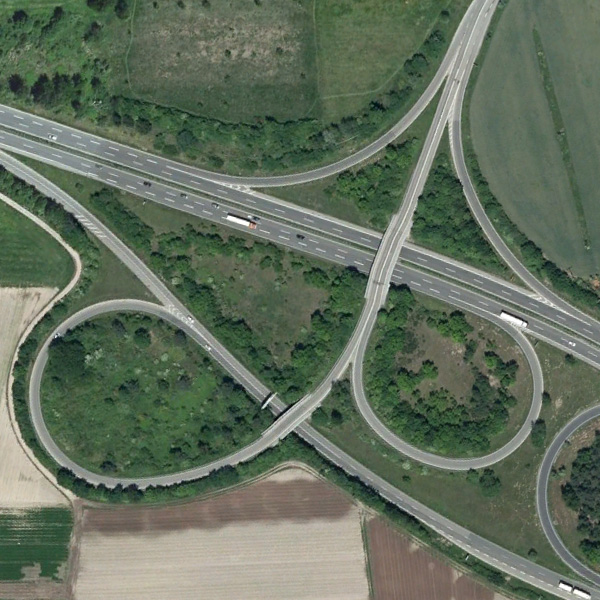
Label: Viaduct